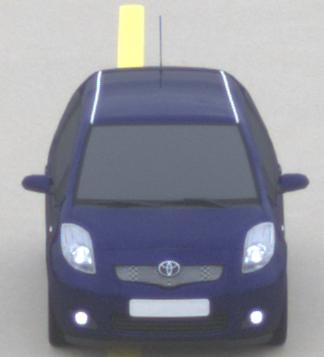
Make: Toyota
Model: Yaris 1.0
Detailed model: Yaris (XP13)
Model produced from: 2011/10
Model produced until: 2014/08
Doors: 3
Color: blue
Road condition: dry road
Daytime: morning or afternoon
Contrast: low contrast